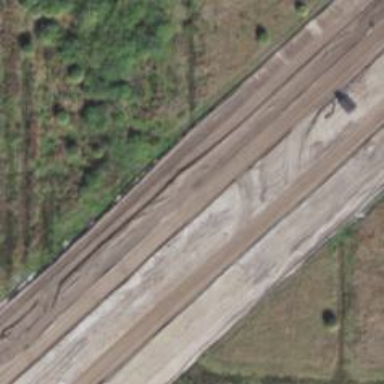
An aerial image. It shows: Tertiary link road.